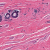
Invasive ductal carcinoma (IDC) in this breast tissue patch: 0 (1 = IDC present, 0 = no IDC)